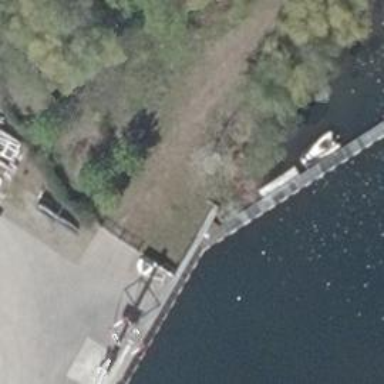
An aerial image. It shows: Man-made pier.